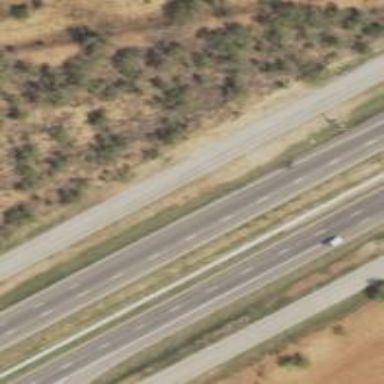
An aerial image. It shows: Motorway junction.